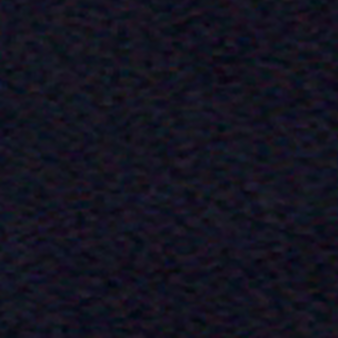
Label: other